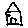
Label: house